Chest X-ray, AP view. Patient: 24 years old, sex M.
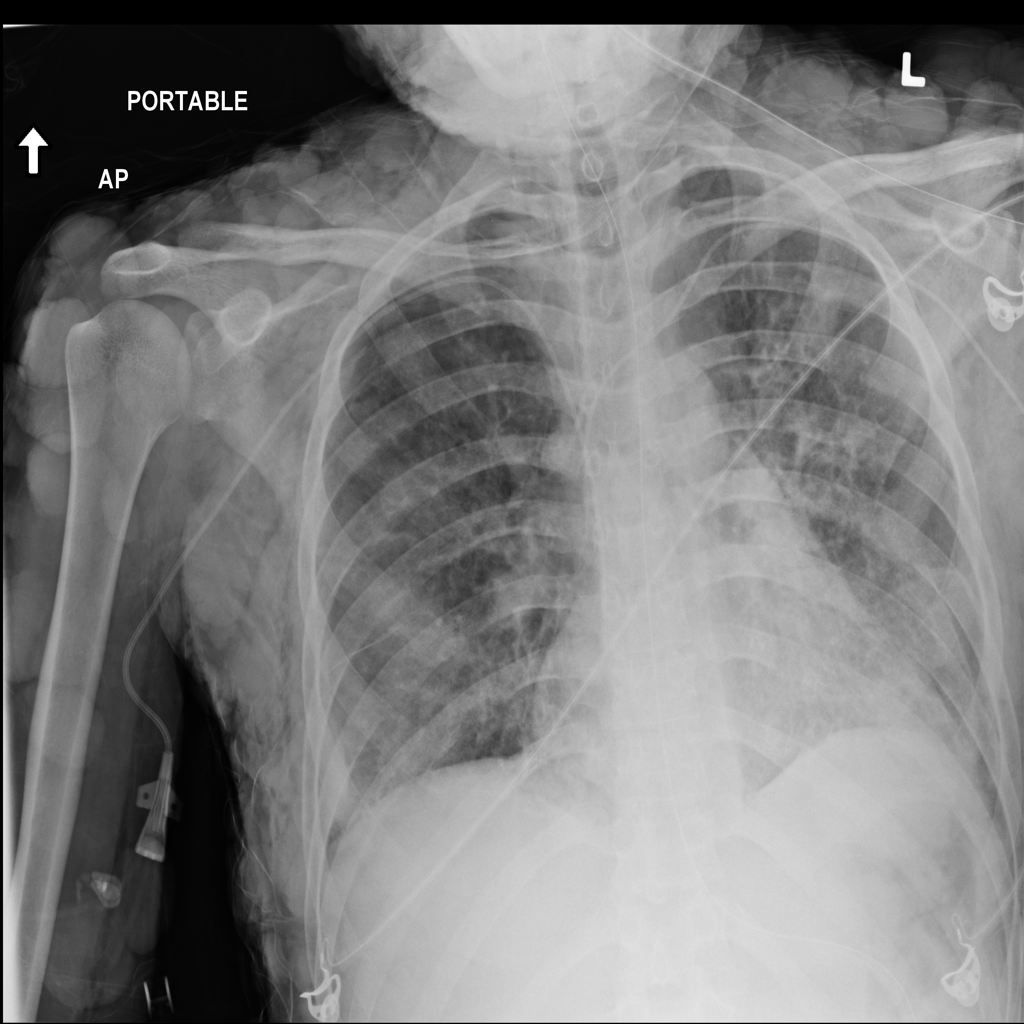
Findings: Mass